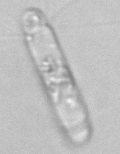
Label: Corethron_hystrix